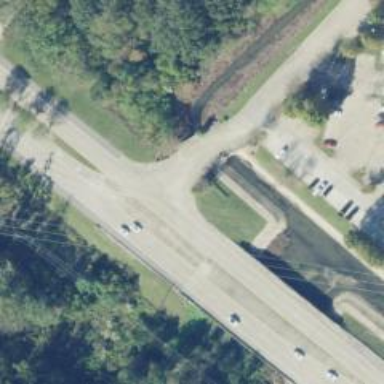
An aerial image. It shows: Service road on bridge.